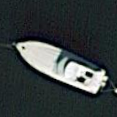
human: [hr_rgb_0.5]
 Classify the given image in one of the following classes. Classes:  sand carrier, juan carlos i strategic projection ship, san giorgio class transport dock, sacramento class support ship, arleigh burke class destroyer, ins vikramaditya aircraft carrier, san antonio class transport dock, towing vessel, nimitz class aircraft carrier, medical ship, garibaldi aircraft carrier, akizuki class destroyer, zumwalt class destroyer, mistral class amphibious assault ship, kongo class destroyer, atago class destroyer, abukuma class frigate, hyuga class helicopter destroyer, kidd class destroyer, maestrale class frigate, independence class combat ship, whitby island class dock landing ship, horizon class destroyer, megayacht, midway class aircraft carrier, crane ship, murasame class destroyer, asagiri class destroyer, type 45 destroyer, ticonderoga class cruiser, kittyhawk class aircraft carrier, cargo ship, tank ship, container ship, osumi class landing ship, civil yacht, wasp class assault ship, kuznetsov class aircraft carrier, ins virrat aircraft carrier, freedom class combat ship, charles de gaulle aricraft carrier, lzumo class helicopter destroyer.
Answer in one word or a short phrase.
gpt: Civil yacht